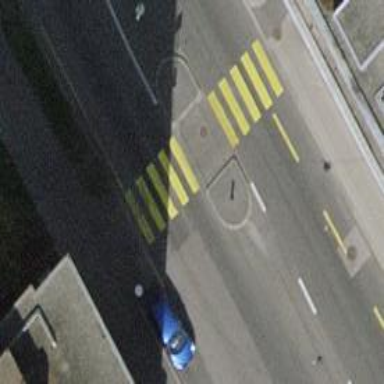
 featuring lanes for both cyclists and pedestrians on both sides. There are trolley wires present on the road."